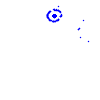
Particle: pion